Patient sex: F
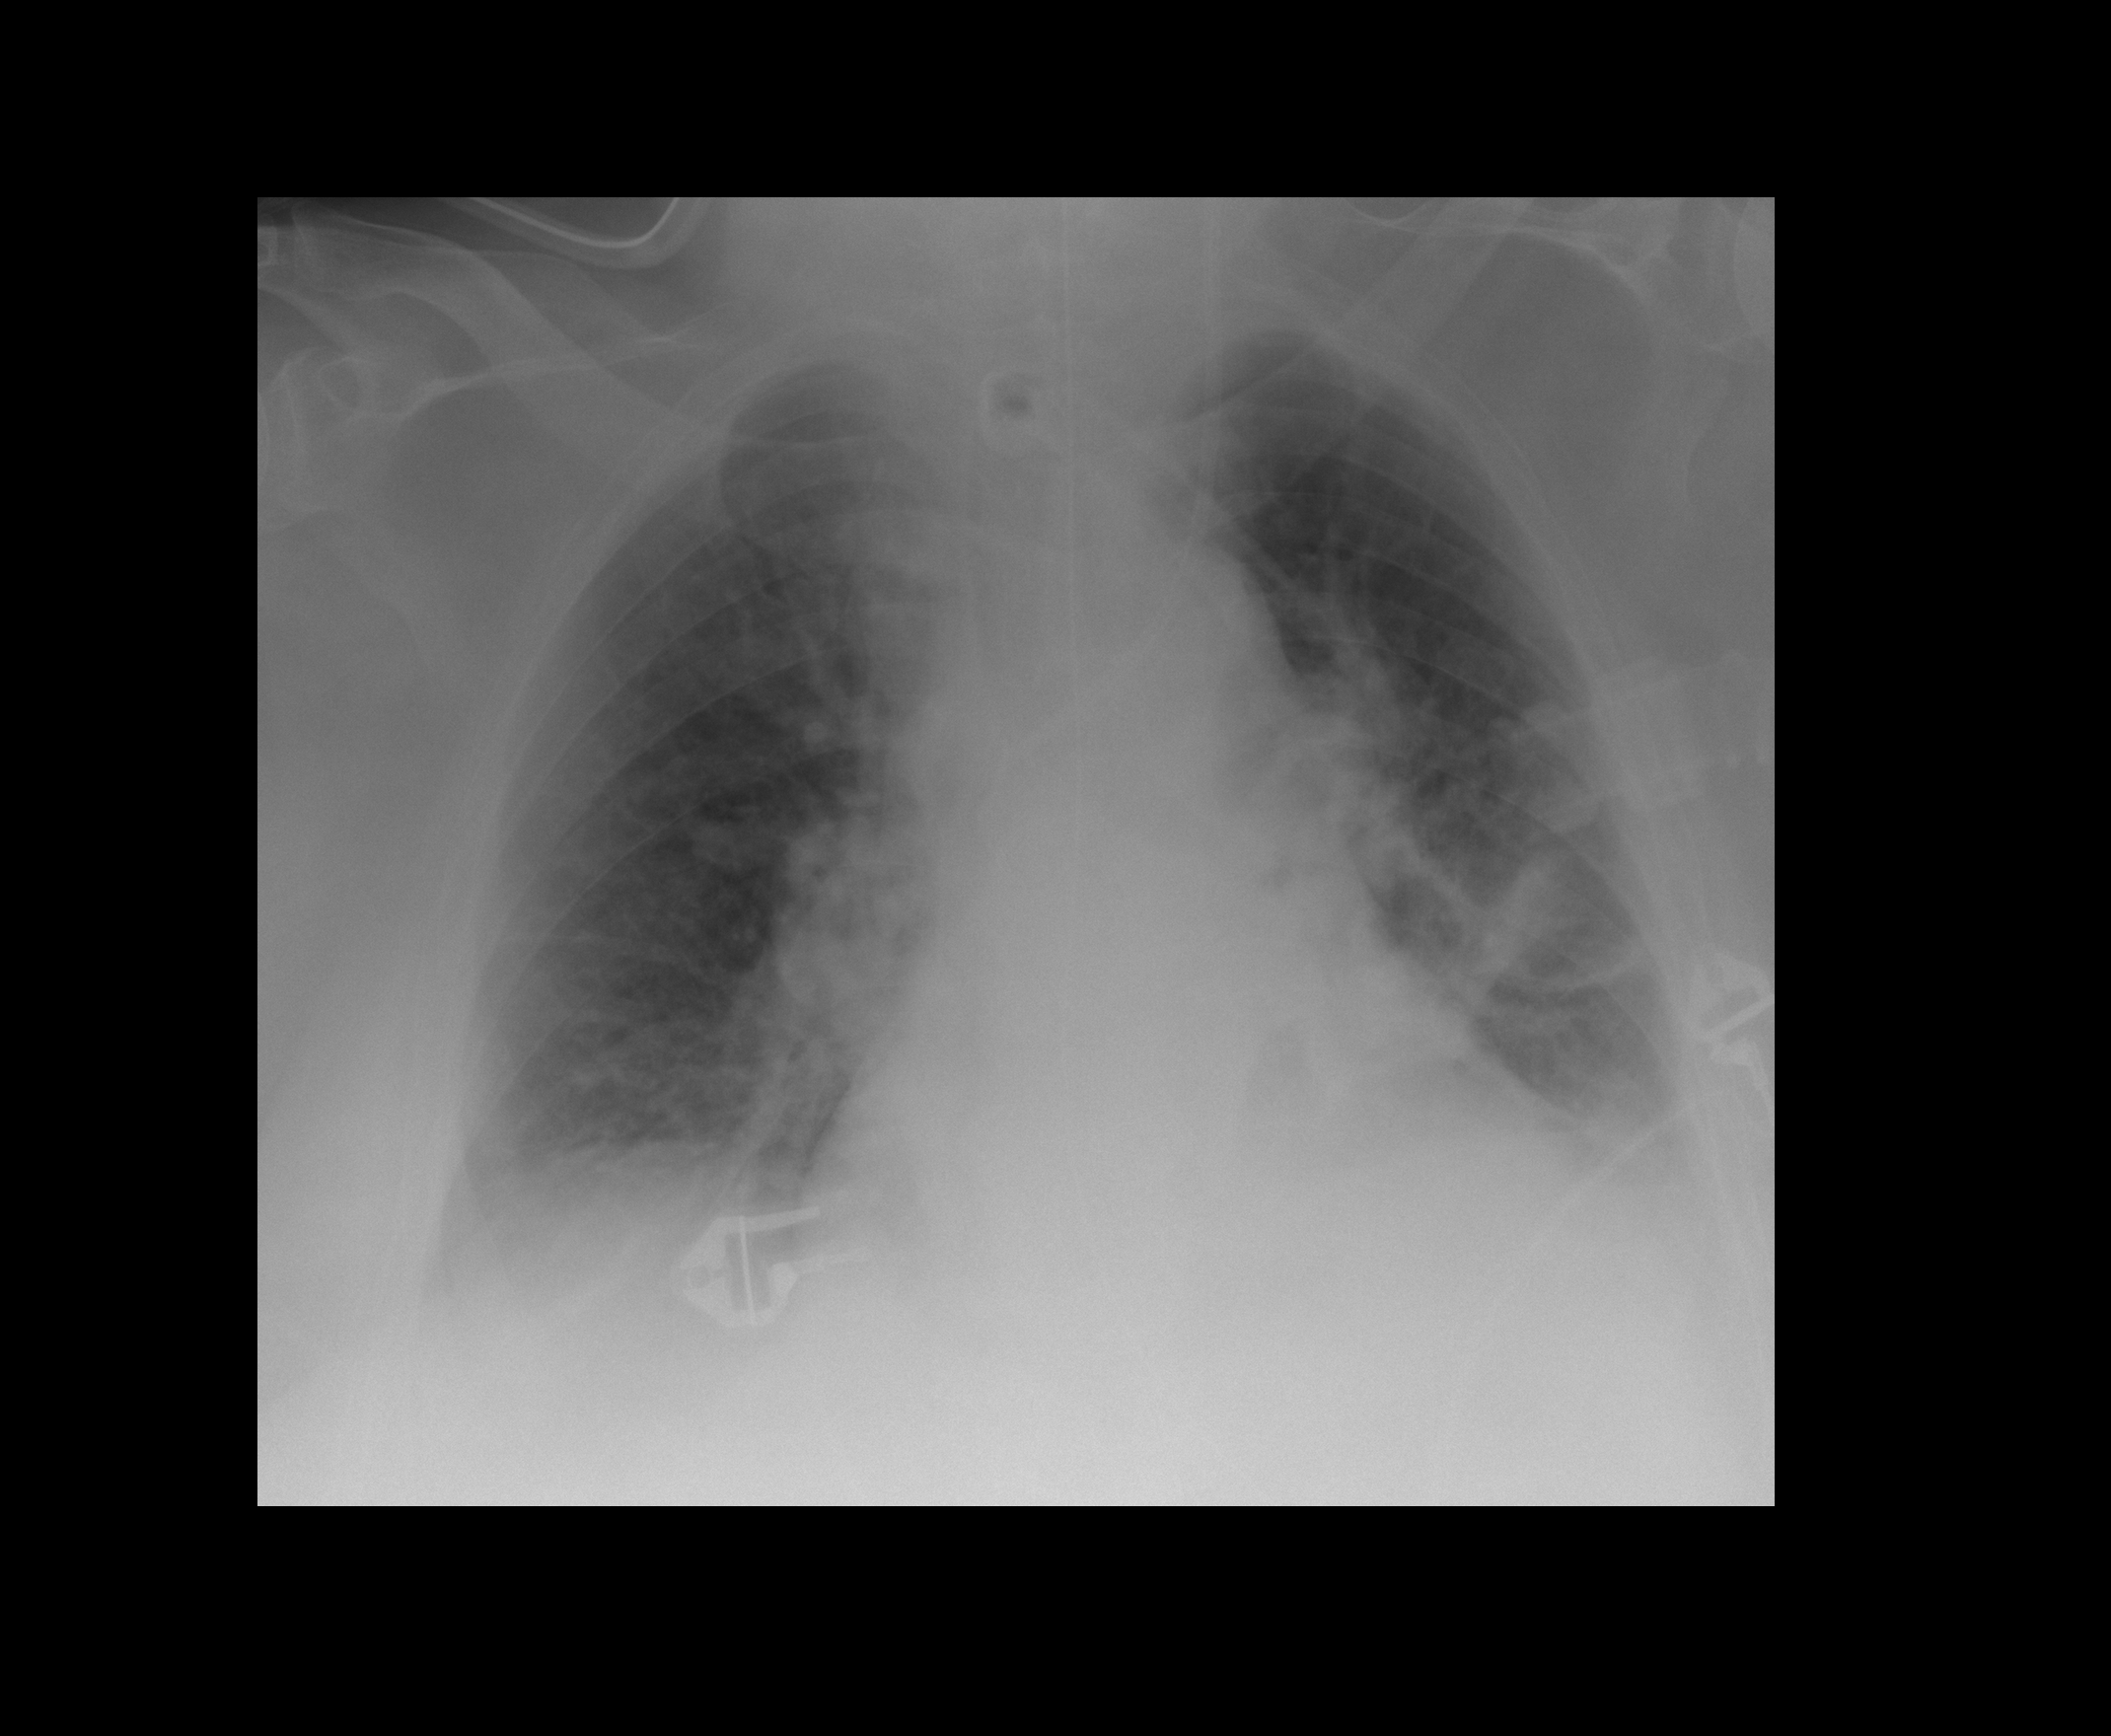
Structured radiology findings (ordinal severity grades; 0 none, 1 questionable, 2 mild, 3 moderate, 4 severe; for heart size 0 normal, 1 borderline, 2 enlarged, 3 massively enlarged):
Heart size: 1
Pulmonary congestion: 3
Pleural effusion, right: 2
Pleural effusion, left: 2
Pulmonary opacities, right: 2
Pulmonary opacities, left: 3
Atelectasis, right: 2
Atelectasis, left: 3